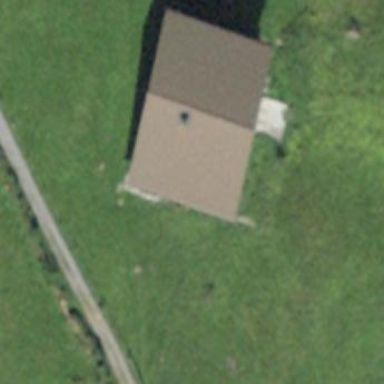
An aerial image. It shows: Farm building.